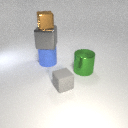
large green metal cylinder behind small gray rubber cube